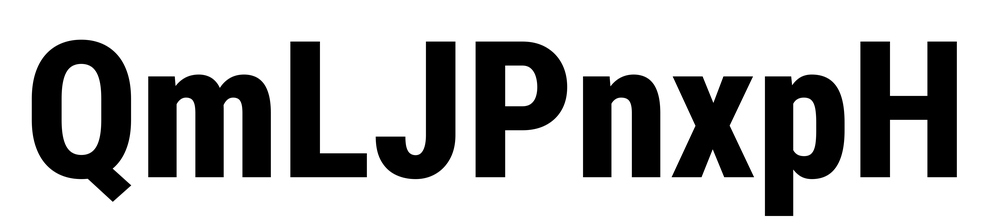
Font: Roboto_Condensed_ExtraBold